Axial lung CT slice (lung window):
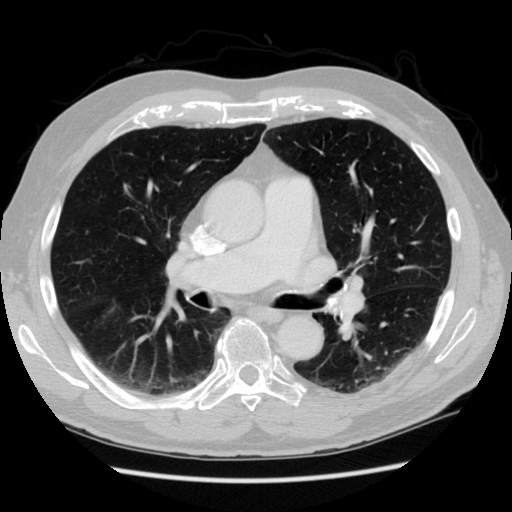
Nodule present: no